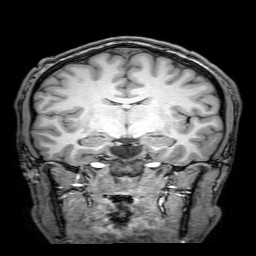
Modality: T1w
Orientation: sagittal